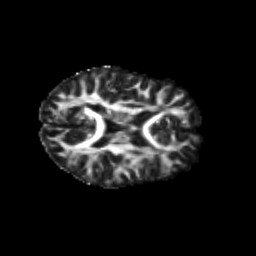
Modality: FA
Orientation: axial
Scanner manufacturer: siemens
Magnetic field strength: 3 T
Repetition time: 9.2 s
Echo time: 0.084 s